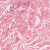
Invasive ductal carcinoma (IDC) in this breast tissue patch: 0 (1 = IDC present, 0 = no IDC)